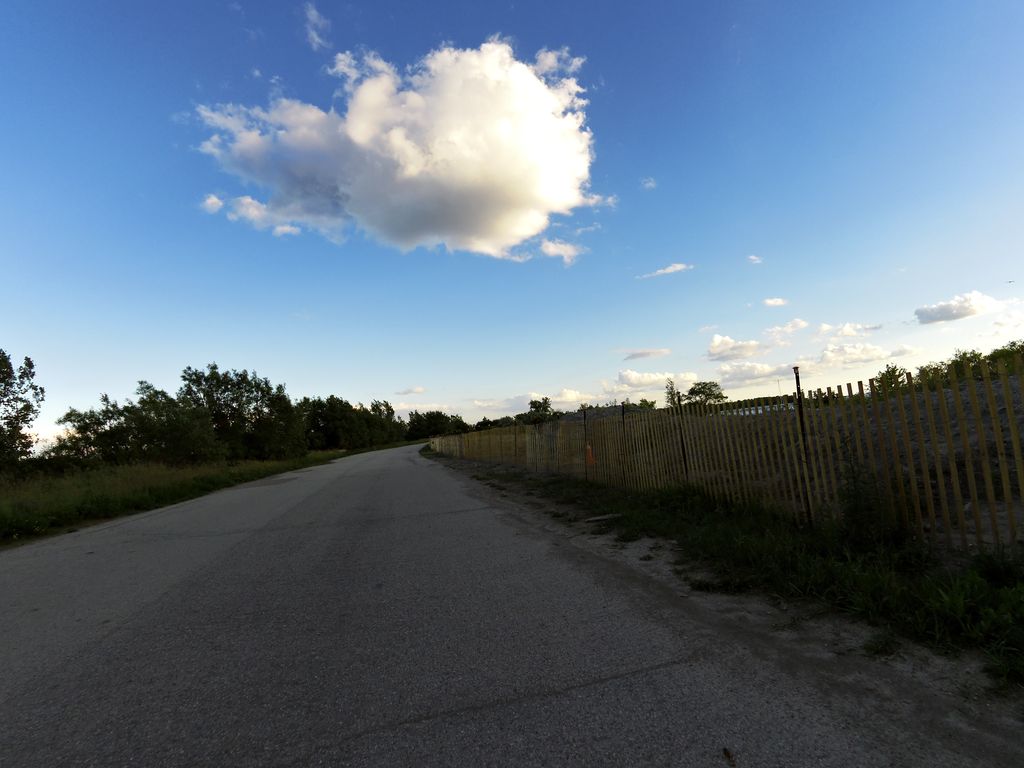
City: toronto